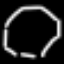
Label: octagon